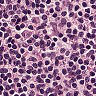
Metastatic tissue present: no